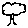
Label: tree